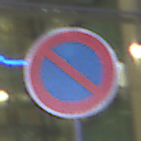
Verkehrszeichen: EingeschraenktesHalteverbot
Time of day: Night
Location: Outdoor (Urban)
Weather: PartlyCloudy
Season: NotSpecified
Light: Artificial